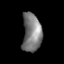
Tissue: lung
Cell type: Others
Senescence score: 0.1882
Nuclear area (px): 715
Mean DAPI intensity: 124.431